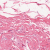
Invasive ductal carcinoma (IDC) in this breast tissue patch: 0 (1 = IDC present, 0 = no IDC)